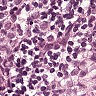
Metastatic tissue present: yes